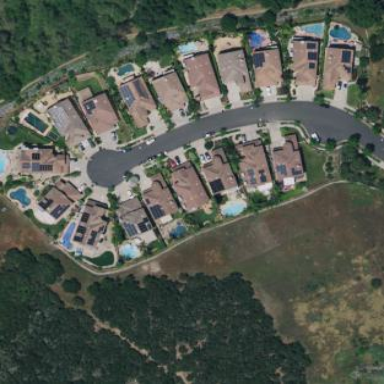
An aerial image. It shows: Residential area consisting of single-family homes.